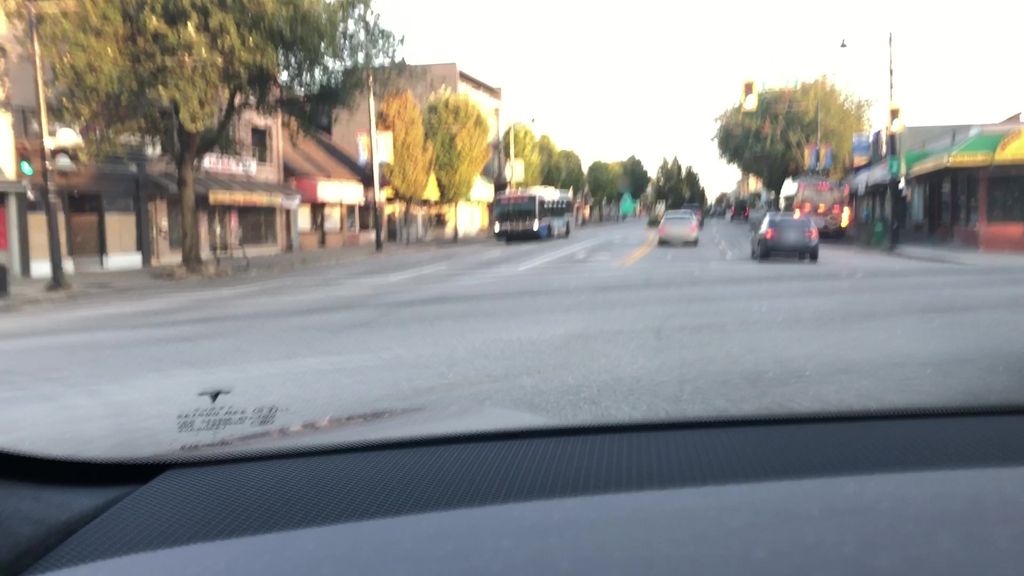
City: vancouver